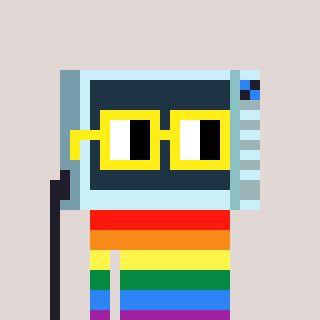
a pixel art character with square yellow glasses, a microwave-shaped head and a bege-colored body on a warm background